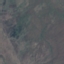
Land use / land cover class: HerbaceousVegetation